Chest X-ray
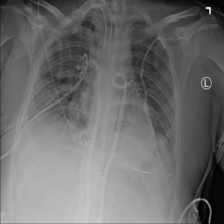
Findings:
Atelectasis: negative
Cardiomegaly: negative
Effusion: negative
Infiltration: negative
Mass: negative
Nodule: negative
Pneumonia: negative
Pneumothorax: positive
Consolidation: negative
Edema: negative
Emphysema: negative
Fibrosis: negative
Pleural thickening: negative
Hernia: negative